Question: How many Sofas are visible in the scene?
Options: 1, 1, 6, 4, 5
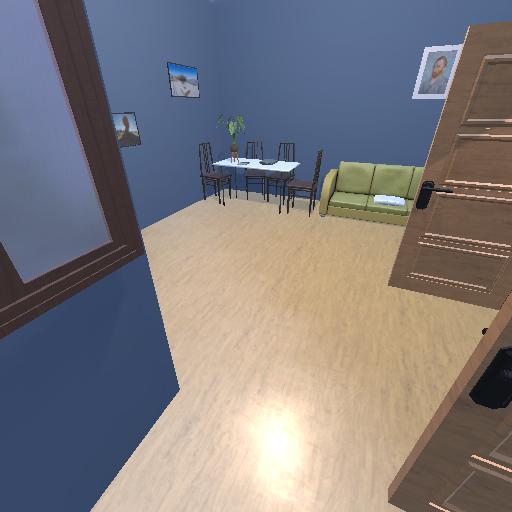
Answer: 1